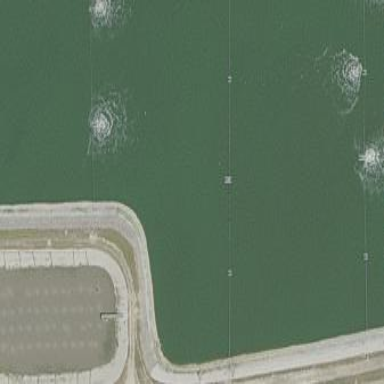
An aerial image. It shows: Wastewater basin surrounded by water.